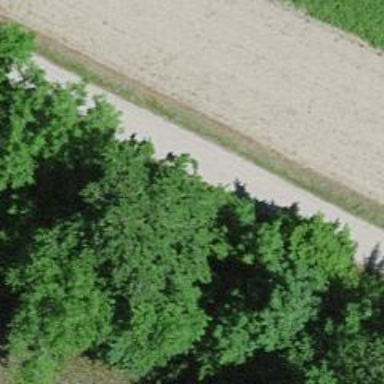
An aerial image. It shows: Unpaved track road.